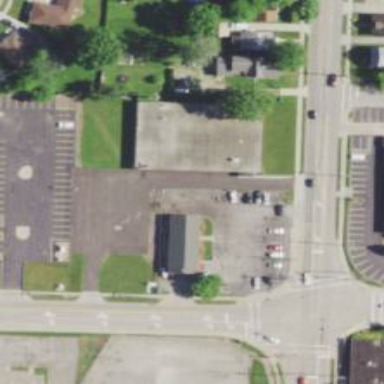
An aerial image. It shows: Parking area with surface.